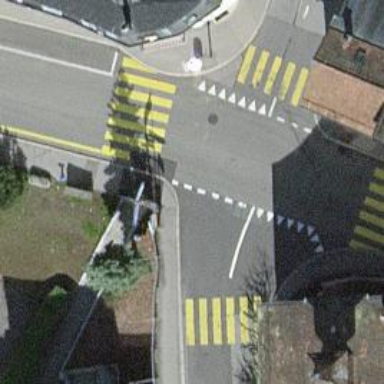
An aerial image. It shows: Uncontrolled zebra crossing with guidepost. The crossing markings indicate zebra crossing.